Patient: sex M, age 57
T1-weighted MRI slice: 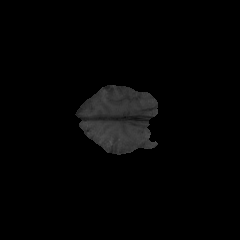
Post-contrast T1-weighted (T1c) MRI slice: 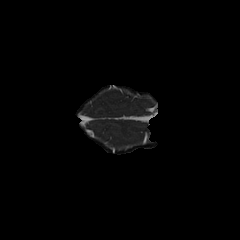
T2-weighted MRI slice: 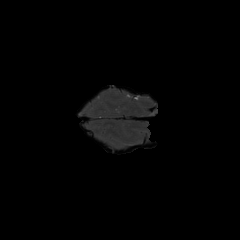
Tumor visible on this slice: no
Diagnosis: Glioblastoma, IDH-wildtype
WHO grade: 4